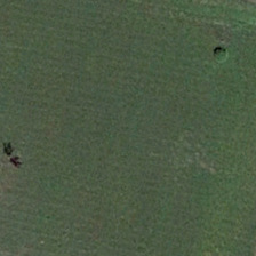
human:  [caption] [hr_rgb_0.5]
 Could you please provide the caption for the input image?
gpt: Look at the pasture on the green part.

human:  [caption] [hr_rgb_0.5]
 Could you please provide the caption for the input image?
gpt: pasture grass grow back .

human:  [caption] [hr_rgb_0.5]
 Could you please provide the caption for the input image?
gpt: Look at the ranch on a piece of green.

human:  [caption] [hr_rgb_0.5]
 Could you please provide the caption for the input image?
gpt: Looking at the ranch on a green field.

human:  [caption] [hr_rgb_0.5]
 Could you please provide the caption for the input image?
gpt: Look at the ranch on a piece of green.